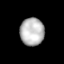
Tissue: lung
Cell type: Epithelial cells
Senescence score: 0.1171
Nuclear area (px): 653
Mean DAPI intensity: 184.894